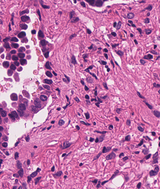
Tumor epithelial tissue: yes
Tumor-associated stroma tissue: yes
Normal tissue: no